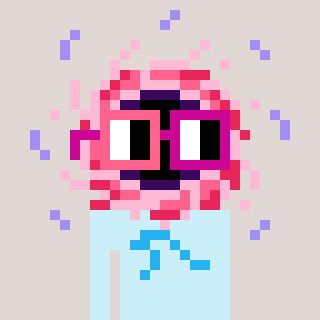
a pixel art character with square pink and red glasses, a blackhole-shaped head and a cold-colored body on a warm background